Question: I have a WPF Control.
I need to draw something like below in wpf control.
On resizing the control, the cross should follow its size? I also have to type the letters as below. I should be able to set foreground and background programmatically, by binding to viewmodel property.

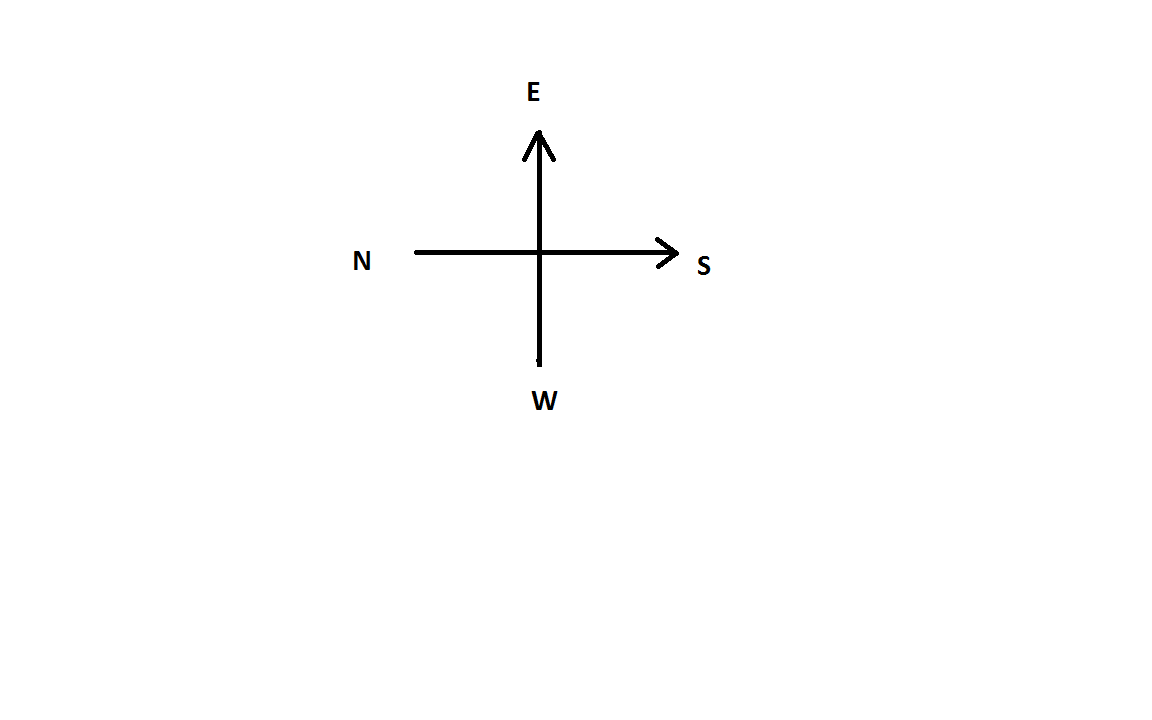
Answer: The cross itself is straightforward if you use 'Path' to draw the lines/arrows. Use a <URL> to scale to the container size:
'''
<Viewbox>
<Grid Width="100" Height="100">
<TextBlock Text="N" HorizontalAlignment="Left" VerticalAlignment="Center" />
<TextBlock Text="S" HorizontalAlignment="Right" VerticalAlignment="Center" />
<TextBlock Text="E" VerticalAlignment="Top" HorizontalAlignment="Center" />
<TextBlock Text="W" VerticalAlignment="Bottom" HorizontalAlignment="Center"/>
<Path Stroke="Black" StrokeThickness="1"
Data="M 15,50 L 85,50 M 80,45 L 85,50 M 80 55 L 85,50"
/>
<Path Stroke="Black" StrokeThickness="1"
Data="M 50,15 L 50,85 M 45,80 L 50,85 M 55 80 L 50,85"
/>
</Grid>
</Viewbox>
'''
Now, you can just wrap the above in a 'UserControl'. This already has properties for Foreground/Background, so it's just a matter of binding to them. Inside the control, use 'RelativeSource' bindings:
'''
<UserControl x:Class="MyProject.Controls.Compass"
xmlns="http://schemas.microsoft.com/winfx/2006/xaml/presentation"
xmlns:x="http://schemas.microsoft.com/winfx/2006/xaml">
<Grid x:Name="LayoutRoot"
Background="{Binding RelativeSource={RelativeSource AncestorType=UserControl},Path=Background}">
<Viewbox>
<Grid Width="100" Height="100">
<TextBlock Text="N" HorizontalAlignment="Left" VerticalAlignment="Center"
Foreground="{Binding RelativeSource={RelativeSource AncestorType=UserControl},Path=Foreground}" />
<TextBlock Text="S" HorizontalAlignment="Right" VerticalAlignment="Center"
Foreground="{Binding RelativeSource={RelativeSource AncestorType=UserControl},Path=Foreground}" />
<TextBlock Text="E" VerticalAlignment="Top" HorizontalAlignment="Center"
Foreground="{Binding RelativeSource={RelativeSource AncestorType=UserControl},Path=Foreground}" />
<TextBlock Text="W" VerticalAlignment="Bottom" HorizontalAlignment="Center"
Foreground="{Binding RelativeSource={RelativeSource AncestorType=UserControl},Path=Foreground}" />
<Path Stroke="{Binding RelativeSource={RelativeSource AncestorType=UserControl},Path=Foreground}" StrokeThickness="1"
Data="M 15,50 L 85,50 M 80,45 L 85,50 M 80 55 L 85,50" />
<Path Stroke="{Binding RelativeSource={RelativeSource AncestorType=UserControl},Path=Foreground}" StrokeThickness="1"
Data="M 50,15 L 50,85 M 45,80 L 50,85 M 55 80 L 50,85" />
</Grid>
</Viewbox>
</Grid>
</UserControl>
'''
Now you can create instances of the control like this (assuming the view-model has 'Brush' type properties named "Foreground" and "Background"):
'''
<controls:Compass Foreground="{Binding Foreground}" Background="{Binding Background}"/>
'''